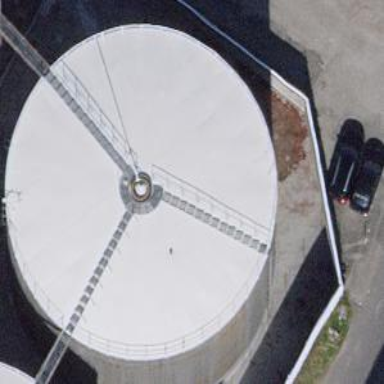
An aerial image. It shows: Silo.